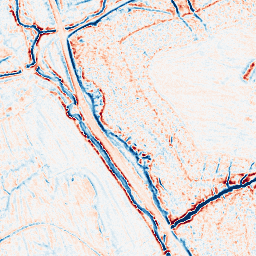
Category: edge_preserving
Decomposition family: bilateral
Decomposition parameters: d: 9
sigma_color: 50
sigma_space: 25
Upsampling method: bspline
Upsampling parameters: scale: 4
Upsampling scale: 4